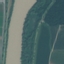
Land use / land cover: River